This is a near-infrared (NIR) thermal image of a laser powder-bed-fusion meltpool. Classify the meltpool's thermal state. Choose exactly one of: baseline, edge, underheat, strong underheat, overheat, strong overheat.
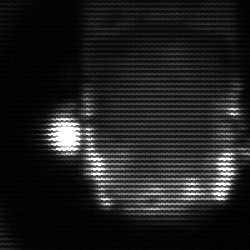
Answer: baseline